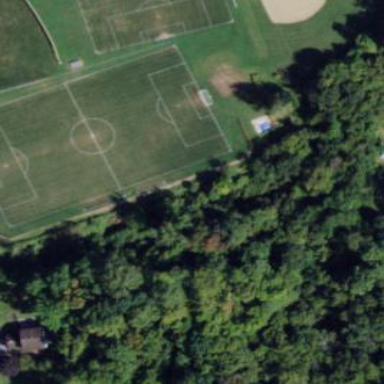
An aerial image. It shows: Football pitch for leisure land.